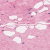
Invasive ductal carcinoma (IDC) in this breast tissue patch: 0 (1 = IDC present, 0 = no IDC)